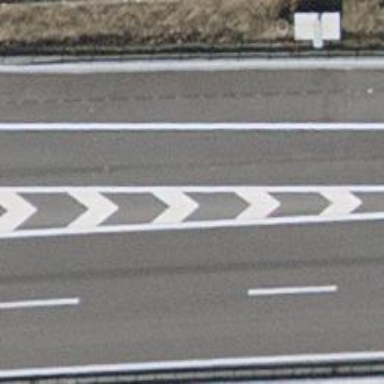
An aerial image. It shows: Asphalt motorway link.